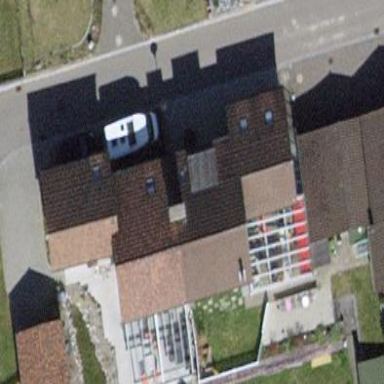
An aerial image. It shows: Semidetached house with gabled roof.